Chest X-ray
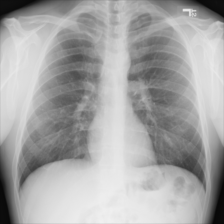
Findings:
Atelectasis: negative
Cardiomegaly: negative
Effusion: negative
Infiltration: negative
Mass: negative
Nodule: negative
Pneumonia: negative
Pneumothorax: negative
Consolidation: negative
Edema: negative
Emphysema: negative
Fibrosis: negative
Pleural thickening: negative
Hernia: negative